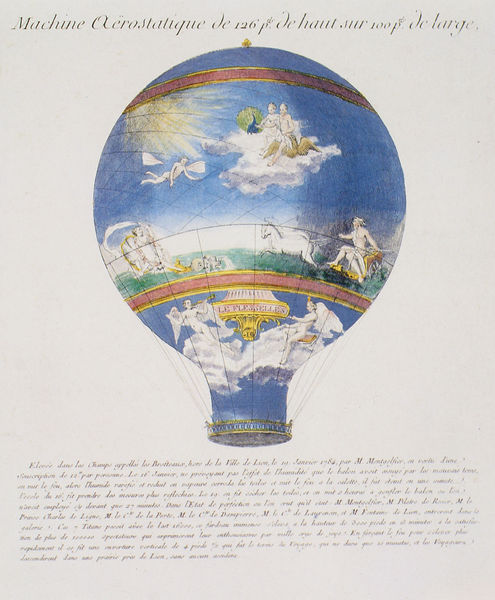
Titel: Aufstieg der Montgolfiere Le Flesseles am 19. Januar 1784 bei Lyon
Institution: Coburg, Kunstsammlung der Veste
Schlagwörter: blau, gott, himmel, menschen, wolke, erde, sonne, pferd, engel, schrift, papier, französisch, paradies, maschine, text, eden, welt, beschreibung, planet, ballon, erfindung, mongolfiere, montgolfier, luftbalon, montgolfiere, montgolfe